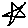
Label: star